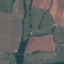
Land use / land cover: Pasture